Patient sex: F
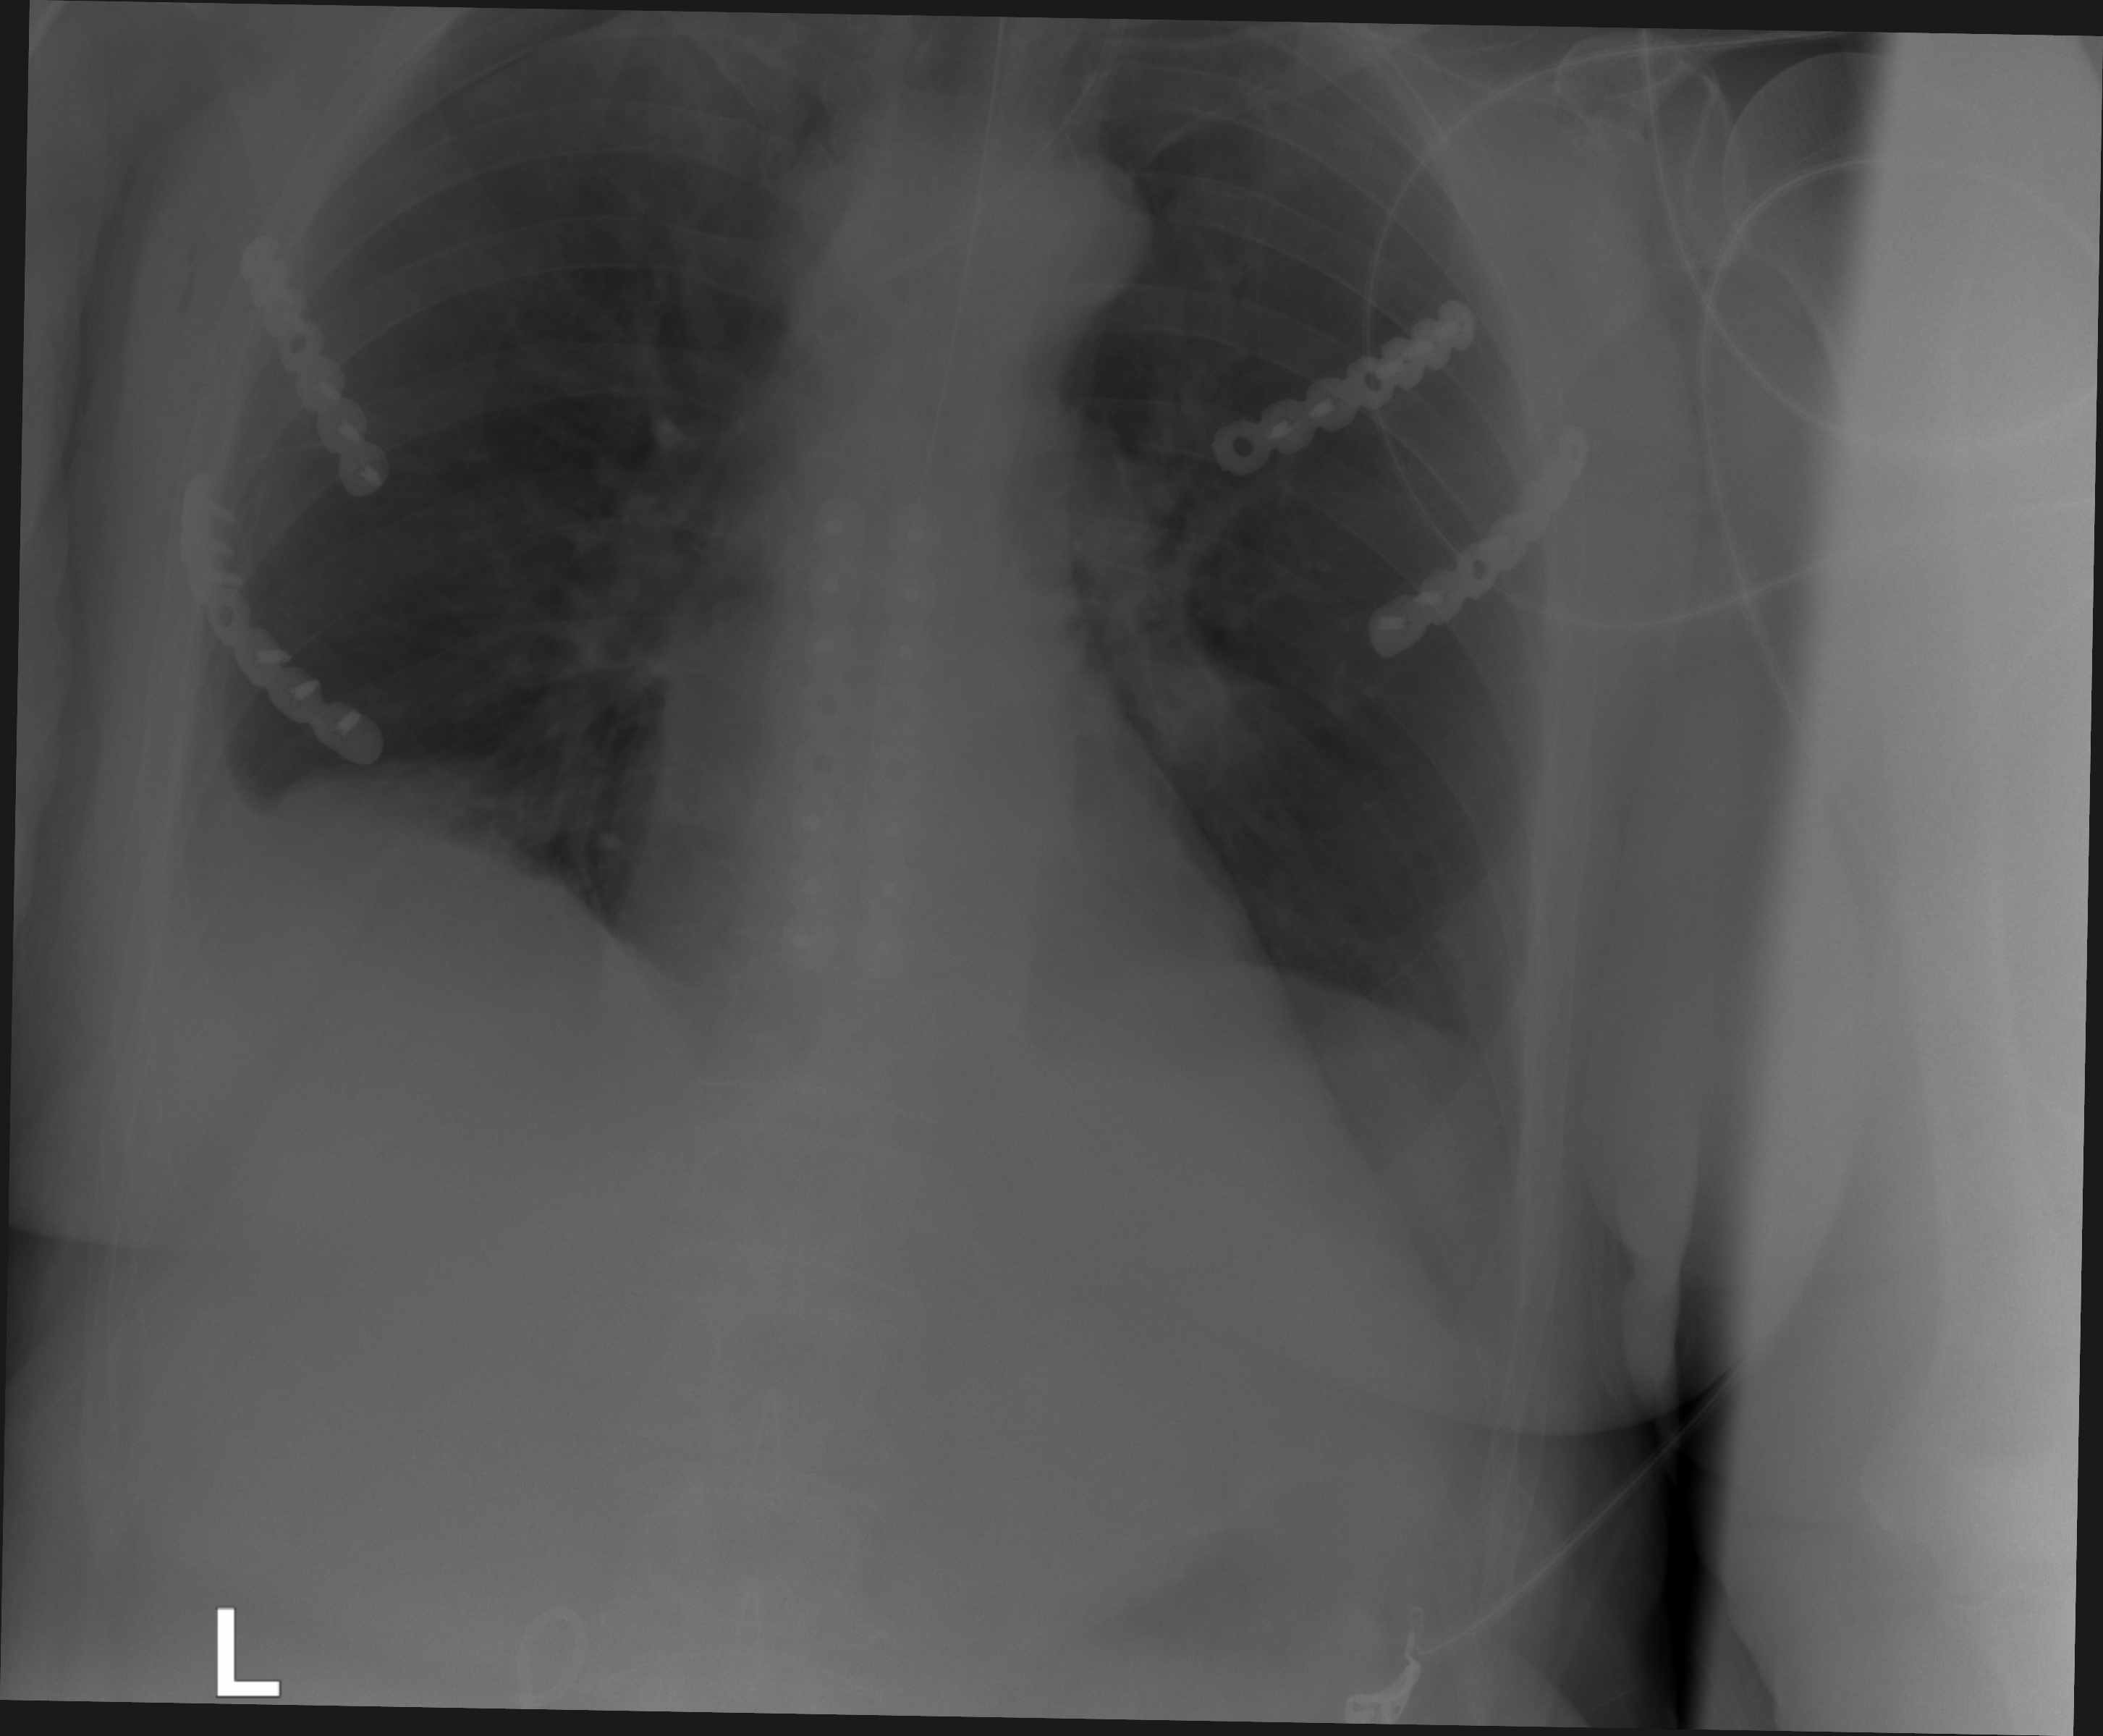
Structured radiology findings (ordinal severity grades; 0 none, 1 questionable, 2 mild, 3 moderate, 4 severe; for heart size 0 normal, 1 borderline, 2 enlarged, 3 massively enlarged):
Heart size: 0
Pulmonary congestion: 0
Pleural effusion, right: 2
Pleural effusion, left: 2
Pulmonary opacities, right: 0
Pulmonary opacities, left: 0
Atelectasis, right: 2
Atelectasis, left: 2